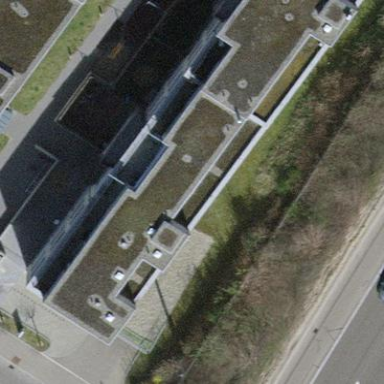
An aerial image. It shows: Flat-roofed apartment building.